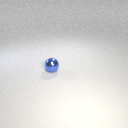
small blue metal sphere